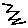
Label: zigzag